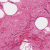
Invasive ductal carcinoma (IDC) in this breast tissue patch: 0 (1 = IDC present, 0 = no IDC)